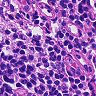
Metastatic tissue present: no